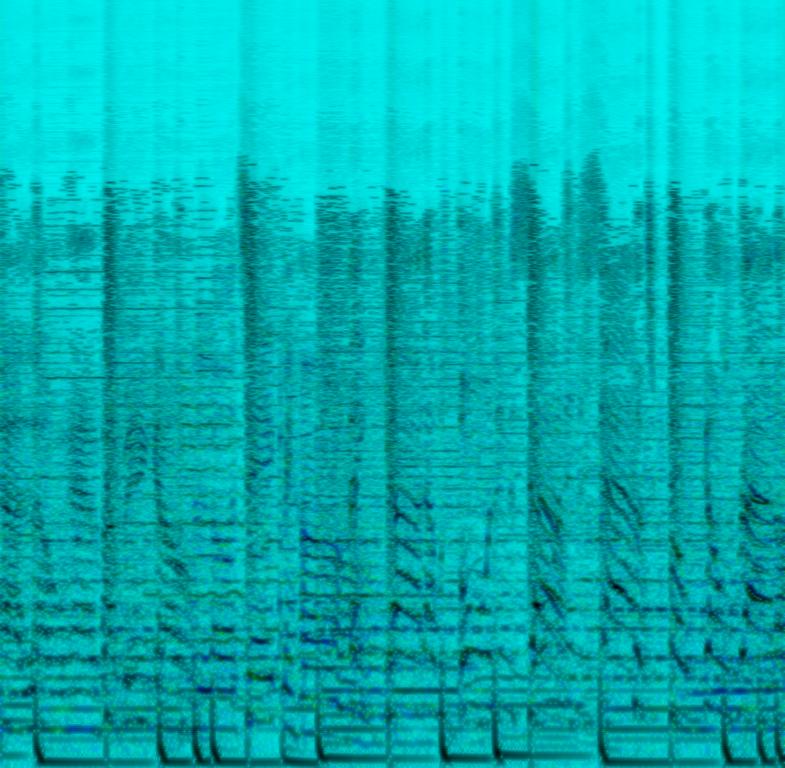
This is a rap rock song that fuses elements from each genre. The rapper has a charismatic and fiery approach, and after his rap verse we hear a blues-rock electric guitar solo. There's a sustained warm synth with a flanger that supports the whole melodic aspect of the track. The mood of this song feels motivating.